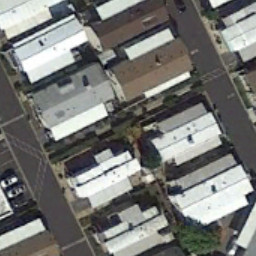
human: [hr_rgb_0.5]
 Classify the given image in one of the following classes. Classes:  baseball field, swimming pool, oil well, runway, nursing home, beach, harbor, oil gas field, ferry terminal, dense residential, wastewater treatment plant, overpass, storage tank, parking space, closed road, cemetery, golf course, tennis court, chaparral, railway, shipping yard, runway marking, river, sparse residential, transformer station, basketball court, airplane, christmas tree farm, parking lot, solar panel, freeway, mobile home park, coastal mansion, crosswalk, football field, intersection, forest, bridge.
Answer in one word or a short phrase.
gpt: mobile home park